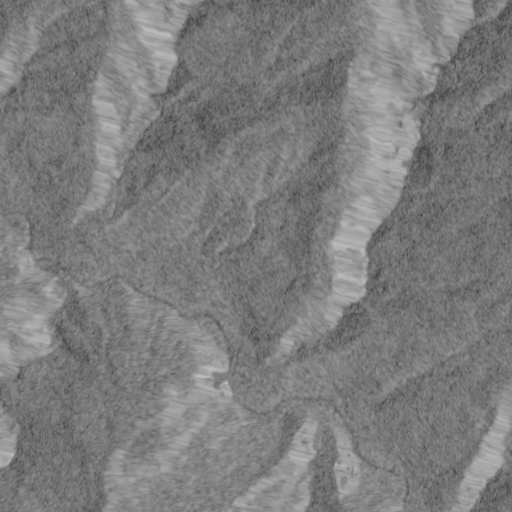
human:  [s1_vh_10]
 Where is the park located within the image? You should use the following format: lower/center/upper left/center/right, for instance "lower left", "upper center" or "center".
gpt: The park is located in the center left of the image.
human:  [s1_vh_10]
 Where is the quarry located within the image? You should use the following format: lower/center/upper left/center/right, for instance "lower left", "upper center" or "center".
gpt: The quarry is located in the center left of the image.
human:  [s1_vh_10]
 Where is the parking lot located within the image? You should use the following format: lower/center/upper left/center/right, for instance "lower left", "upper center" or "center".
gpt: There is no parking lot in the image.

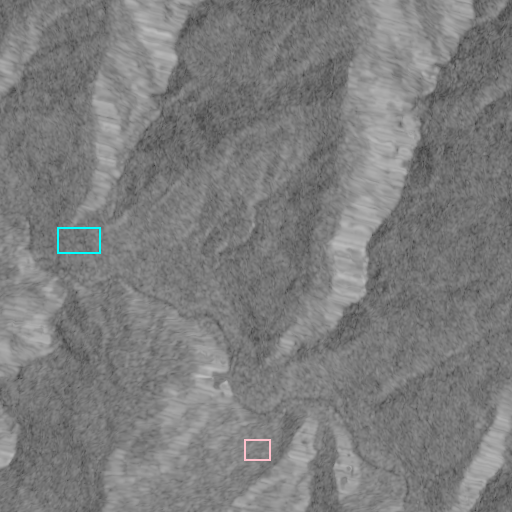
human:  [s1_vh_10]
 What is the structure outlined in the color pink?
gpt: The structure outlined in pink is a crop field.
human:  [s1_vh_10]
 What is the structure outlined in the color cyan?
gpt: The structure outlined in cyan is a quarry.
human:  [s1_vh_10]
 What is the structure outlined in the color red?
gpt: There is no red outline.